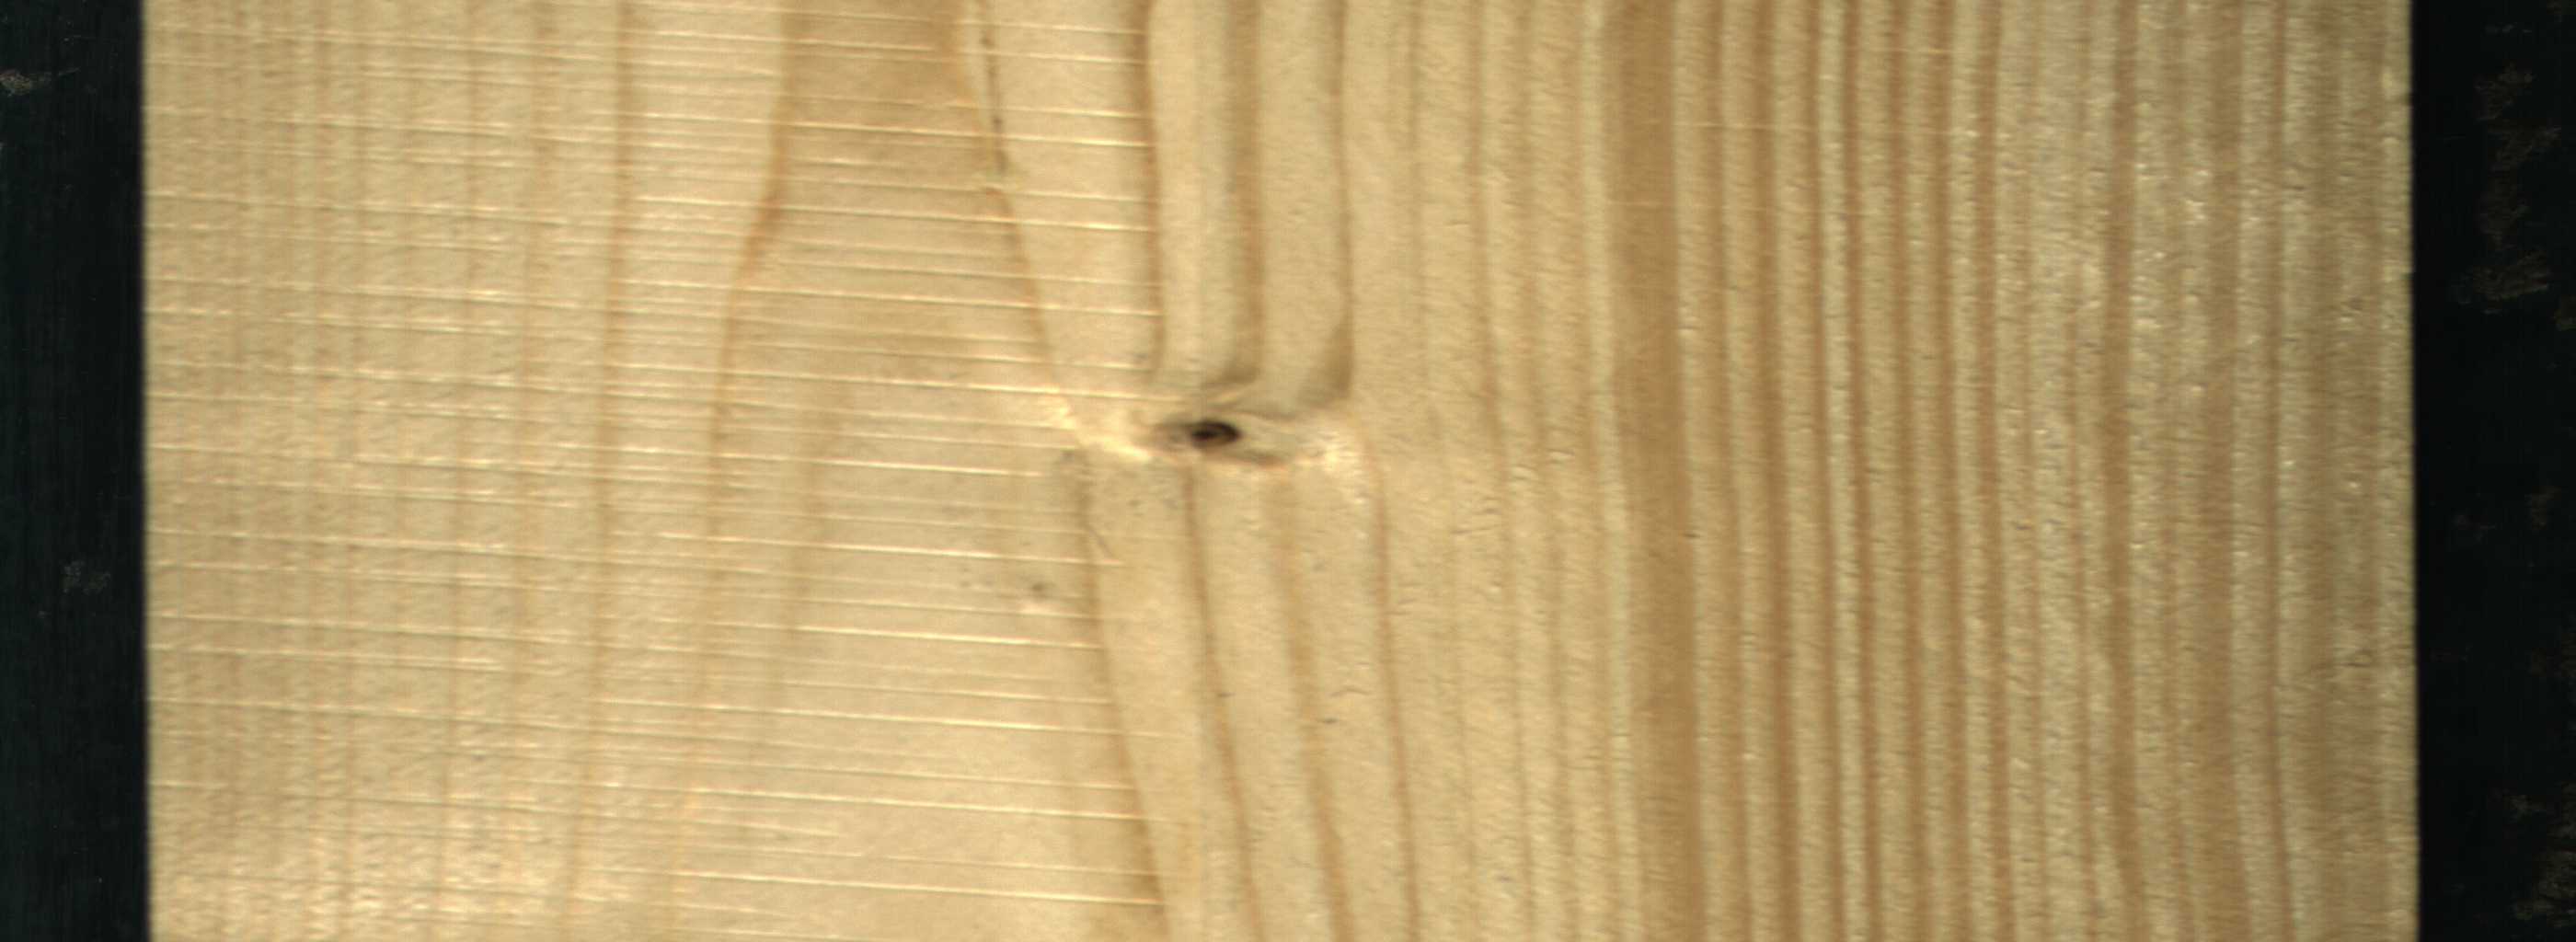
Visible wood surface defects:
Dead_Knot